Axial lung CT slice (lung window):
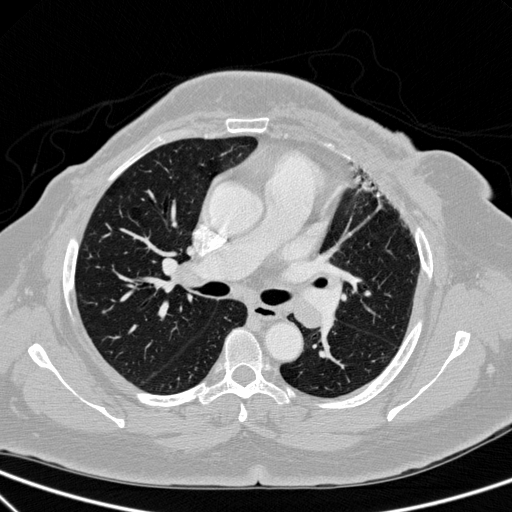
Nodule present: no